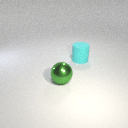
large cyan rubber cylinder to the right of large green metal sphere